Question: Main Activity Code, Having an error once I click the view all button, it will show the import androidx.appcompat.aoo.AppCompatActivity. 2 days of debugging still can't see the error.
'''
public void viewAll(){
btView.setOnClickListener(new OnClickListener() {
@Override
public void onClick(View v) {
Cursor res = db.getAllData();
if (res.getCount() == 0) {
showMessage("Error", "No Records Found");
return;
}
StringBuffer buffer = new StringBuffer();
while(res.moveToNext()){
buffer.append("ID : " + res.getString(0));
buffer.append("stdnt_id : " + res.getString(1));
buffer.append("stdnt_name : " + res.getString(2));
buffer.append("stdnt_prog : " + res.getString(3));
}
showMessage("Student Details", buffer.toString());
}
});
}
public void showMessage (String title, String Message){
AlertDialog.Builder builder = new AlertDialog.Builder(this);
builder.setCancelable(true);
builder.setTitle(title);
builder.setMessage(Message);
builder.show();
}
}
'''

End of Code
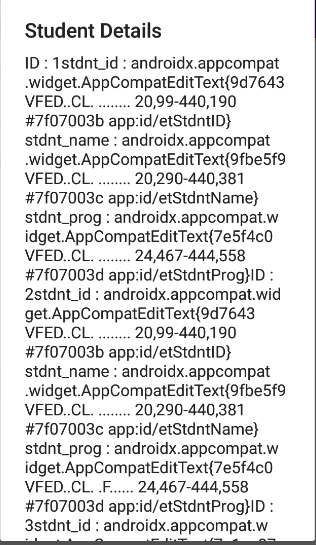
Answer: I think your misteck is in your getAllData()
Function, your put value of student detail from edittext perfectly
For example
Std_name.text.tostring()
If you put std_name.tostring() I will show logical error like you have